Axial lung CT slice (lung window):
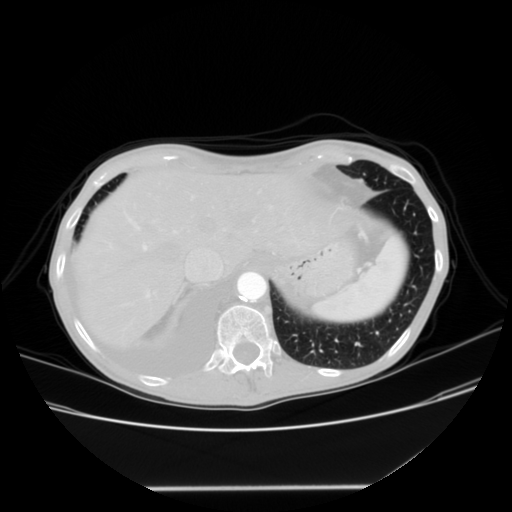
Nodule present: no